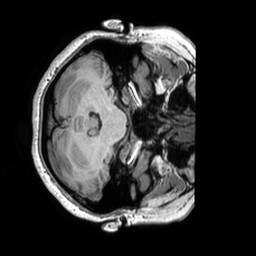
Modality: T1w
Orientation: axial
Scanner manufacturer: siemens
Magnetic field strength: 3 T
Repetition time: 2.53 s
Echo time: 0.00298 s